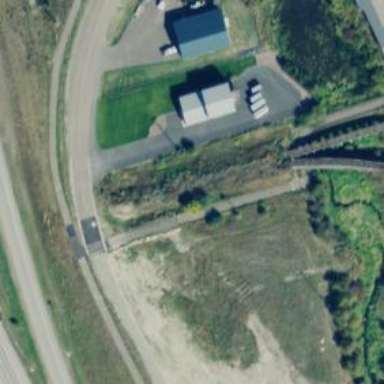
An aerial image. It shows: Abandoned railway.